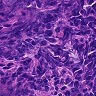
Metastatic tissue present: no